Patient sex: F
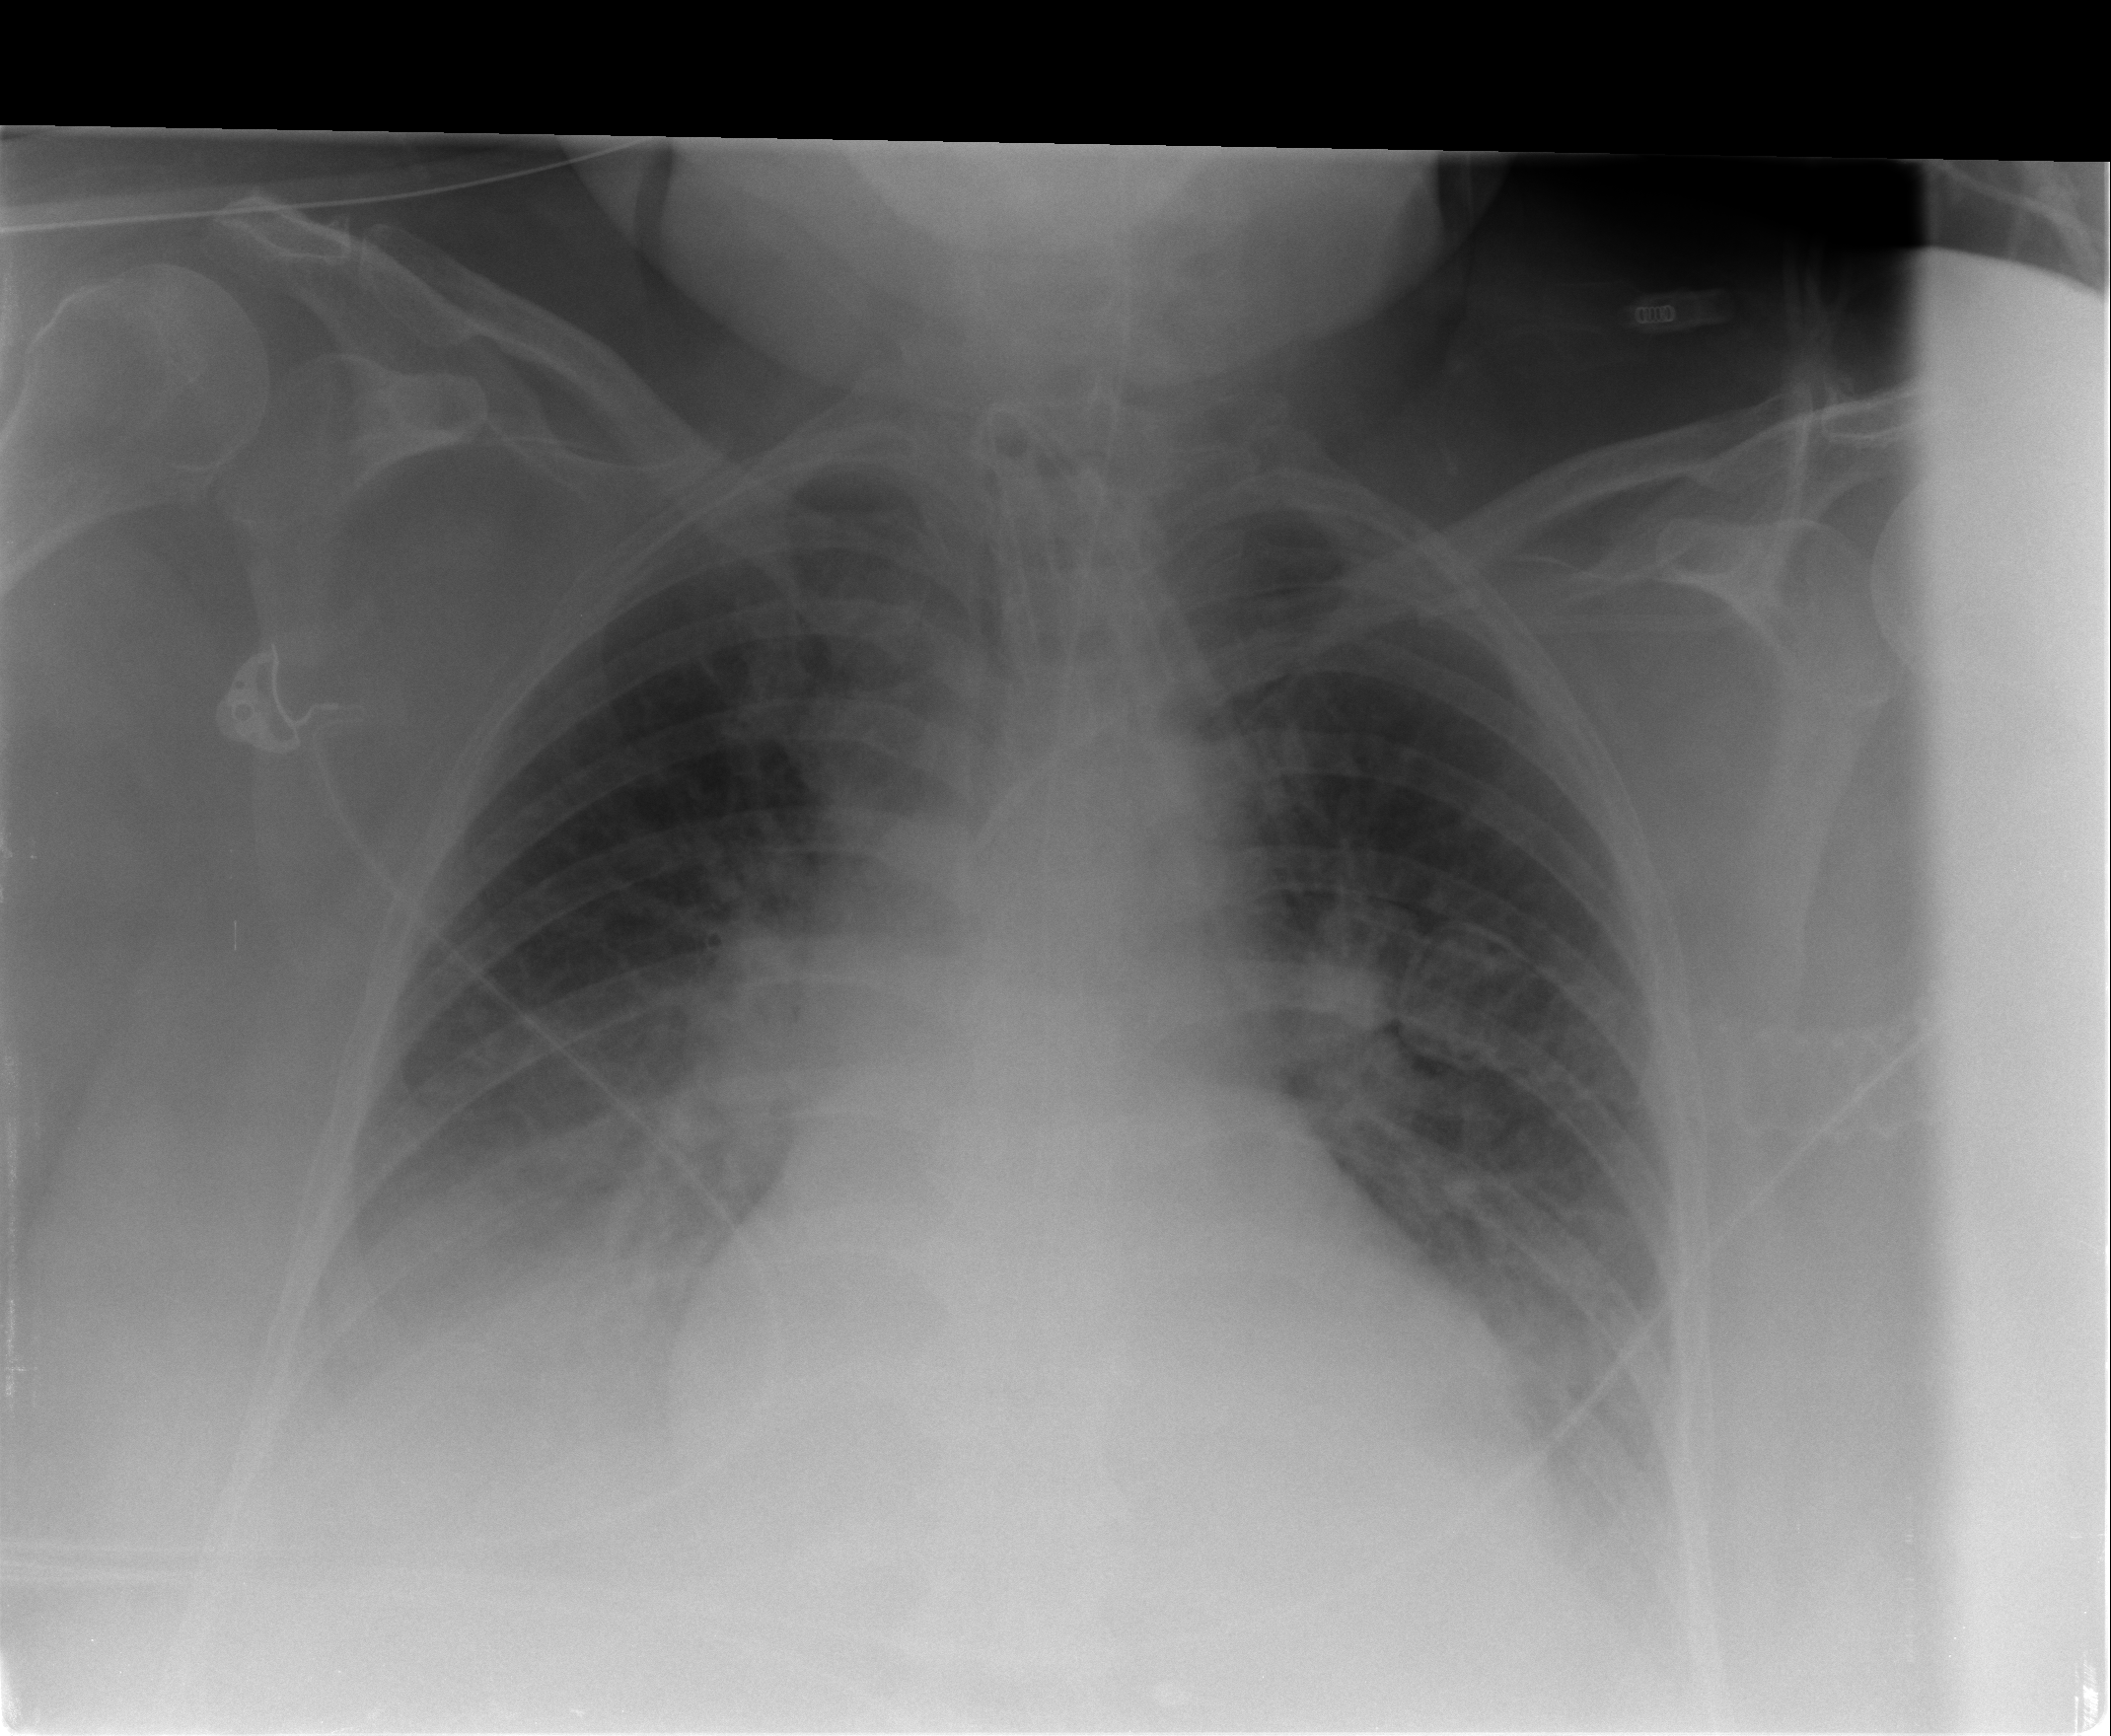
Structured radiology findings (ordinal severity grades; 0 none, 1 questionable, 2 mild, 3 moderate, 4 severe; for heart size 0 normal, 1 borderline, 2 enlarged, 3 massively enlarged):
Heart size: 2
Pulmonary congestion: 3
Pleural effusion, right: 2
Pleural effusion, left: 2
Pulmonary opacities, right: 0
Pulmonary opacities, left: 0
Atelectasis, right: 2
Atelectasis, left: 2